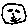
Label: smiley face